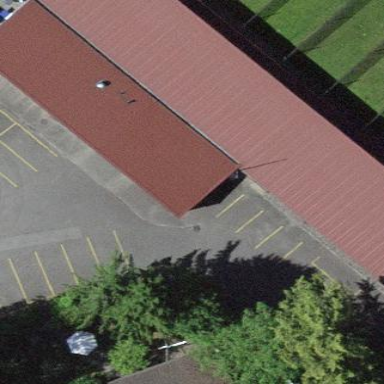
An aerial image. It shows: Shooting sport building.